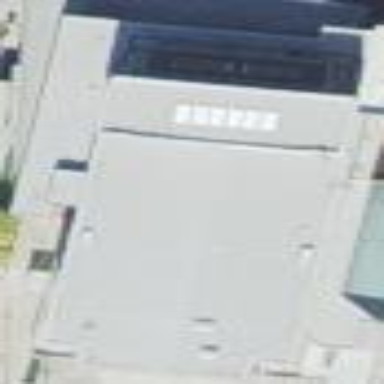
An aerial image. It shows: There is theatre building.